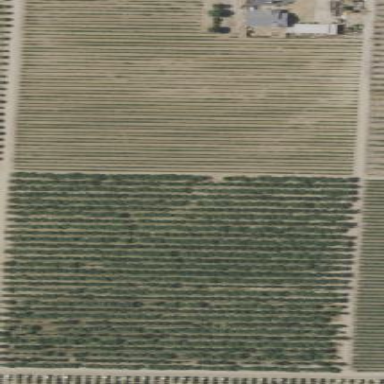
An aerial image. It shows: Beautiful vineyard in the countryside.